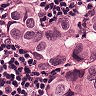
Metastatic tissue present: yes